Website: bh-photo
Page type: address-validator
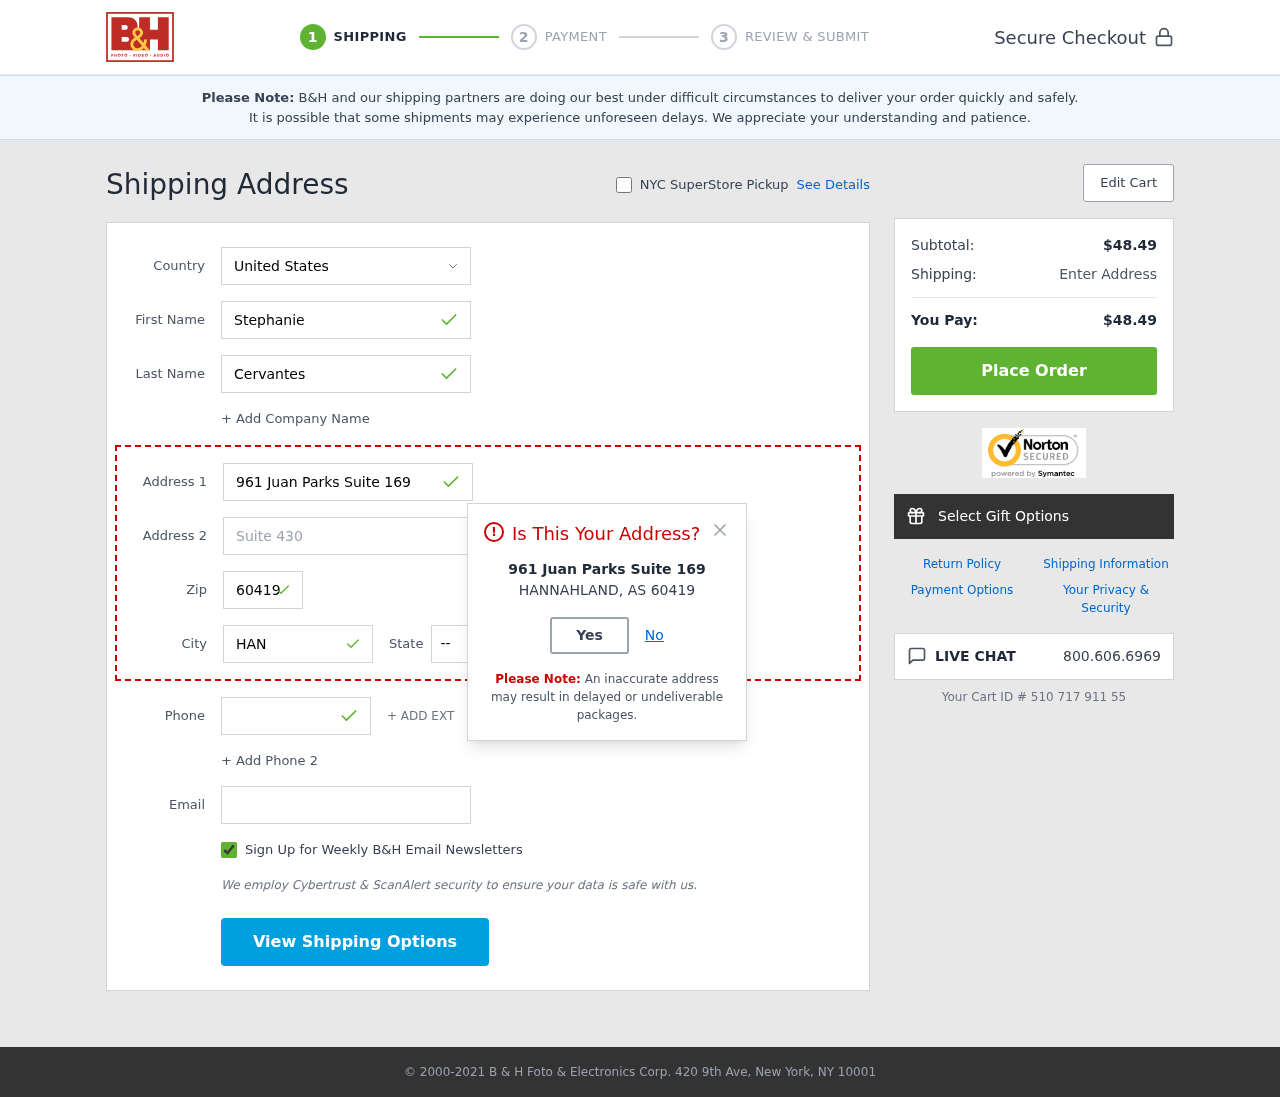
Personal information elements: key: PII_CITY
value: Hannahland
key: PII_COUNTRY
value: United States
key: PII_EMAIL
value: stephanie_cervantes@yahoo.com
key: PII_FIRSTNAME
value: Stephanie
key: PII_LASTNAME
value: Cervantes
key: PII_PHONE
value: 4685559854
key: PII_POSTCODE
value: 60419
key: PII_STATE_ABBR
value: AS
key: PII_STREET
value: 961 Juan Parks Suite 169
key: PII_STREET2
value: Suite 430
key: PII_CITY_MODAL
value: HANNAHLAND
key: PII_STATE
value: AS
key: PII_POSTCODE_FULL
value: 60419
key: PII_POSTCODE_NUMERIC
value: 60419
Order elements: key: ORDER_SUBTOTAL
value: $48.49
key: ORDER_TOTAL
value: $48.49
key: ORDER_ID
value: Your Cart ID # 510 717 911 55